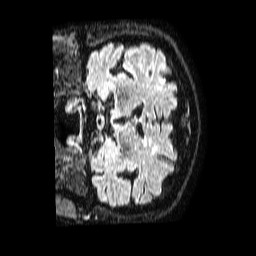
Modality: FLAIR
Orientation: coronal
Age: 69
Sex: male
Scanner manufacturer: philips
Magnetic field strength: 1.5 T
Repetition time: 4.8 s
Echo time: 0.3 s